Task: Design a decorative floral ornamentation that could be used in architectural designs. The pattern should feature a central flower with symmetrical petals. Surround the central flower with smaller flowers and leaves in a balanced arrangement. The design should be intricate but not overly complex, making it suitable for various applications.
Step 840:
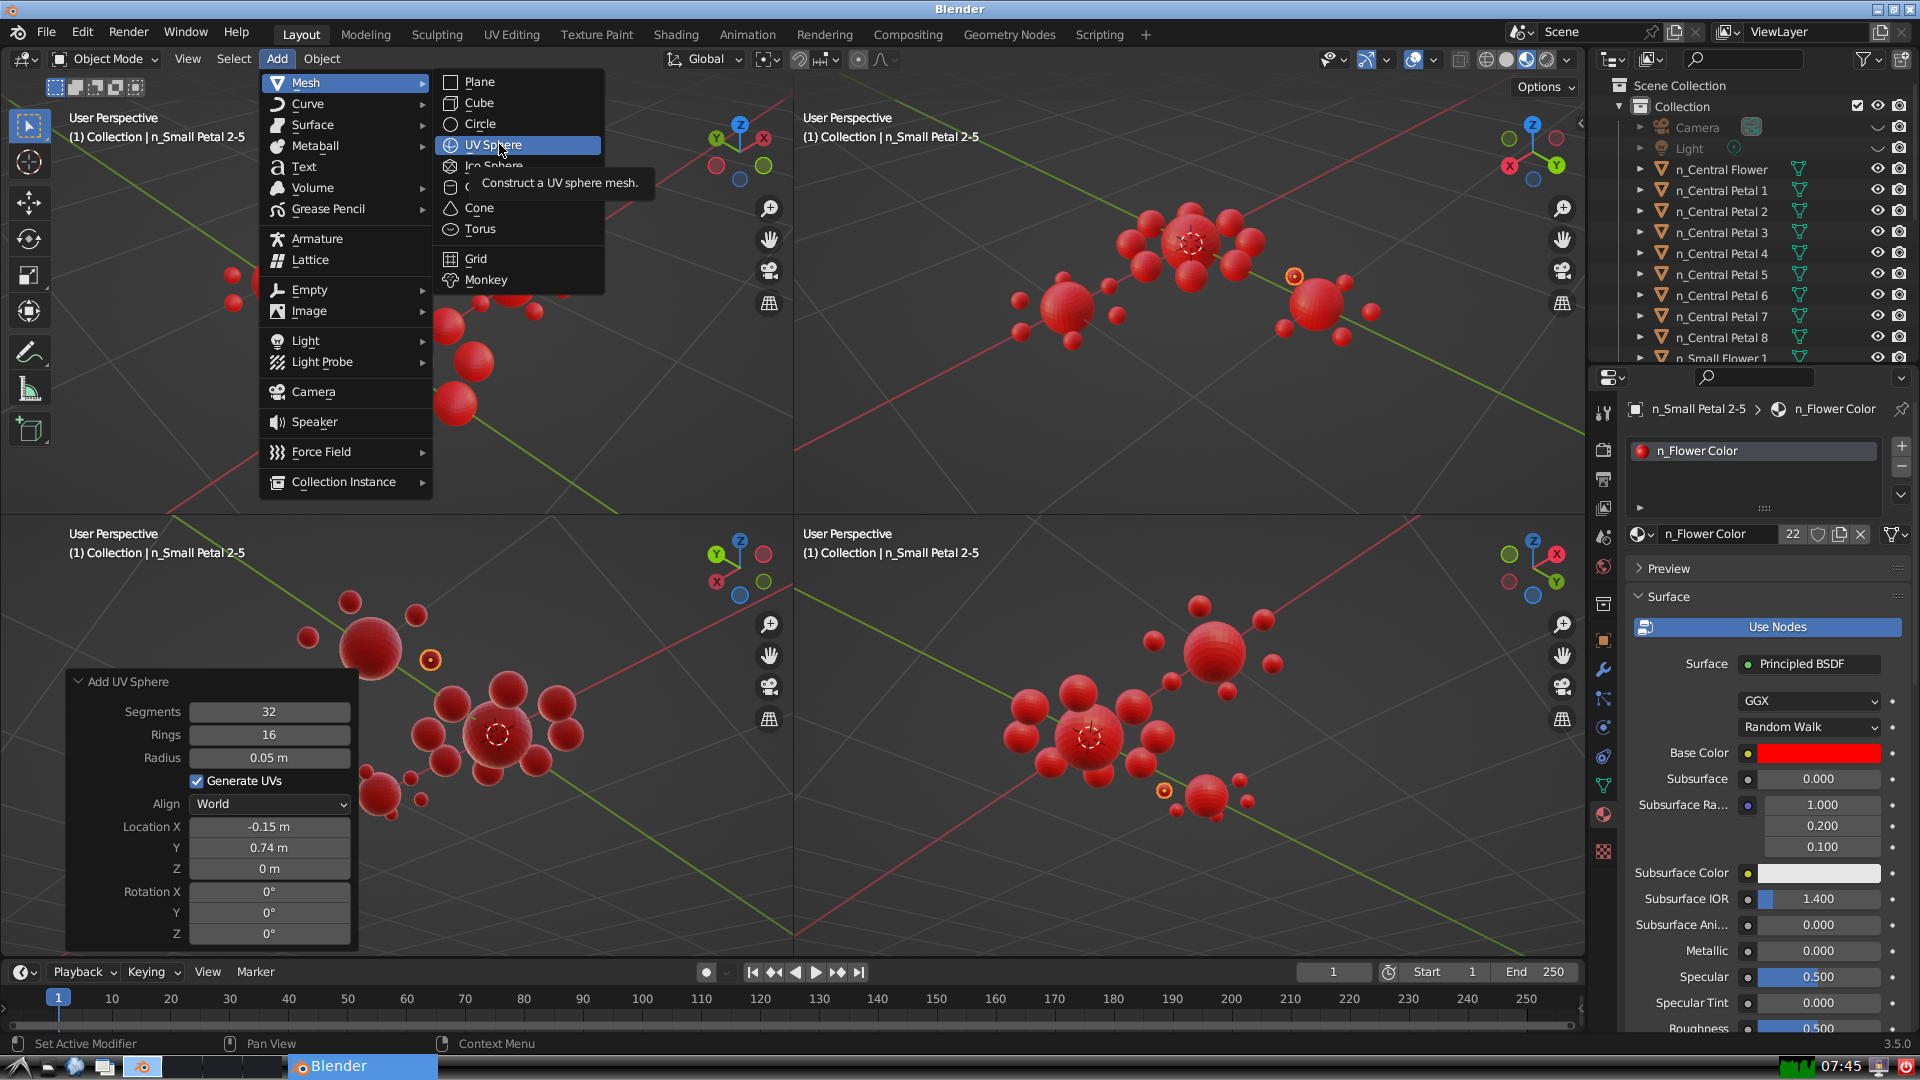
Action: click: no